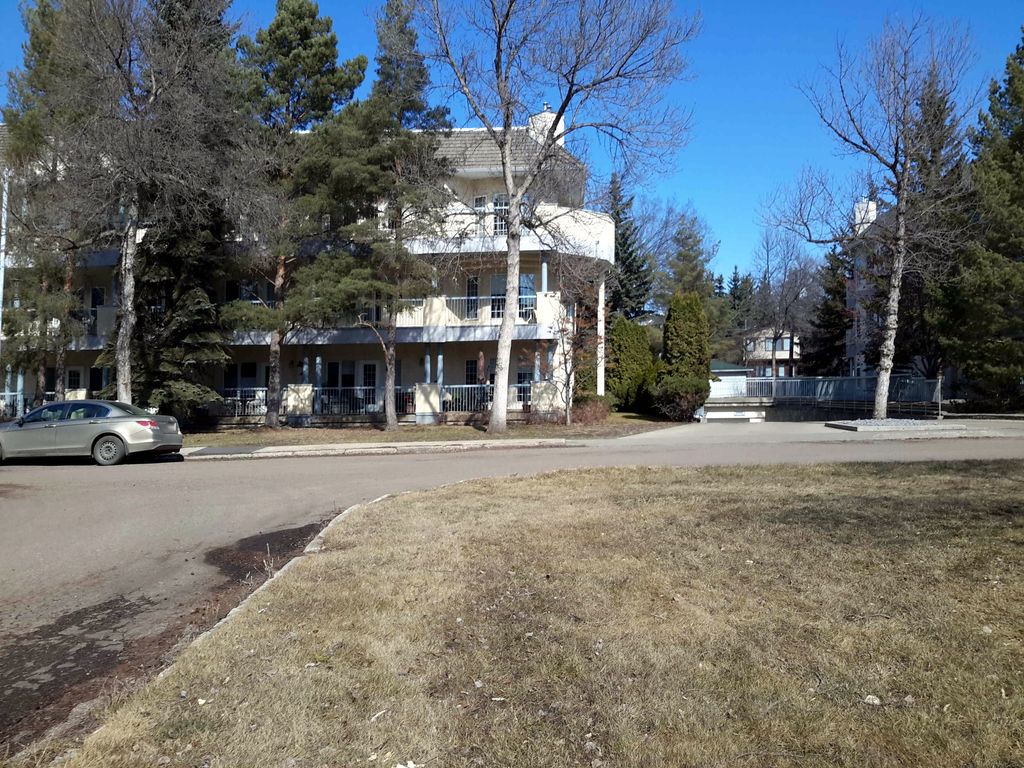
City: edmonton